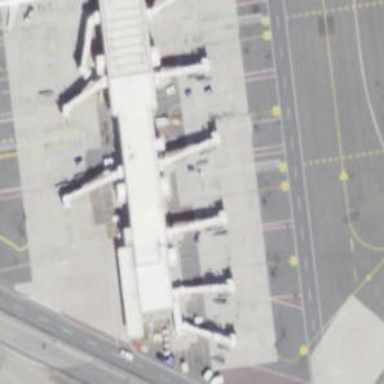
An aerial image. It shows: Airport gate.